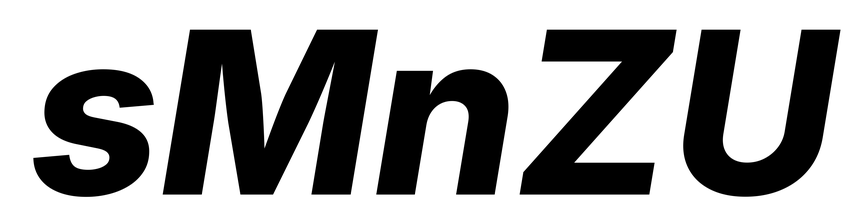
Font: Inter-Italic_ExtraBold_Italic